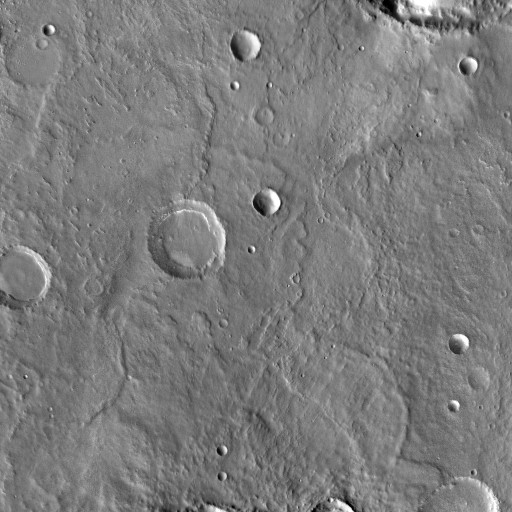
Crater classes present: Background, Other, Layered, Buried, Secondary